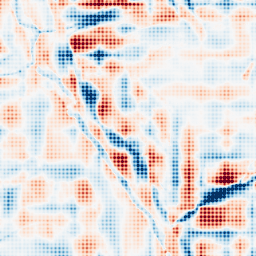
Category: wavelet
Decomposition family: wavelet_reverse_biorthogonal
Decomposition parameters: wavelet: rbio2.4
level: 5
Upsampling method: sinc_blackman
Upsampling parameters: scale: 8
kernel_size: 8
Upsampling scale: 8